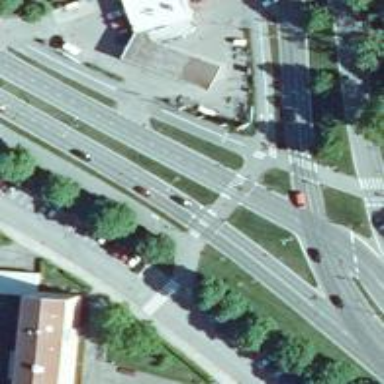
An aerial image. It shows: Marked crossing on asphalt cycleway road.